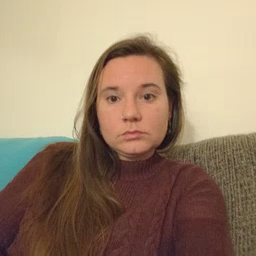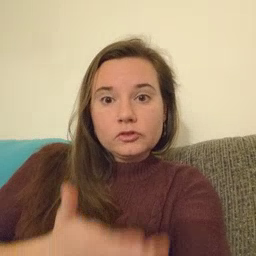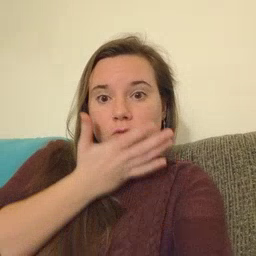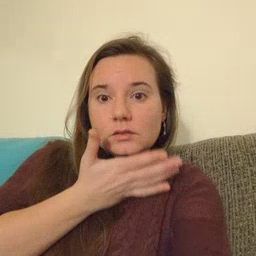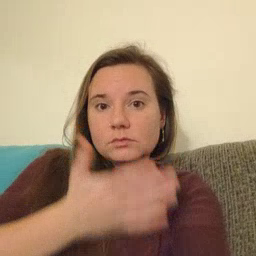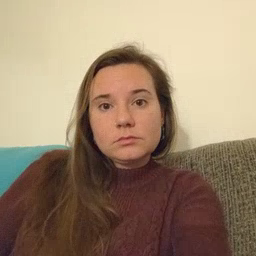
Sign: grass